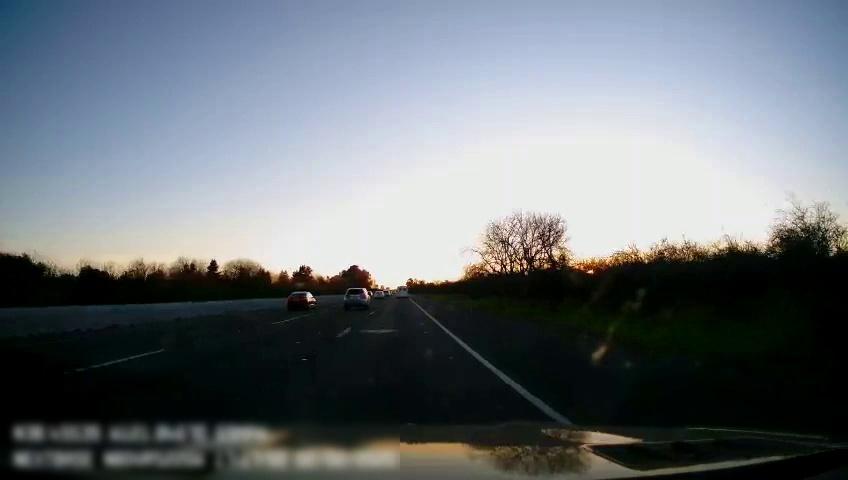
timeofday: Dusk/Dawn/Twilight
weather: Sunny
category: Drivable Space
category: Vehicles | Other LV
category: Vehicles | Car
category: Vehicles | SUV
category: Vehicles | Car
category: Lanes | Current Lane
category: Lanes | Alternate Lane
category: Lanes | Alternate Lane
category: Lanes | Alternate Lane